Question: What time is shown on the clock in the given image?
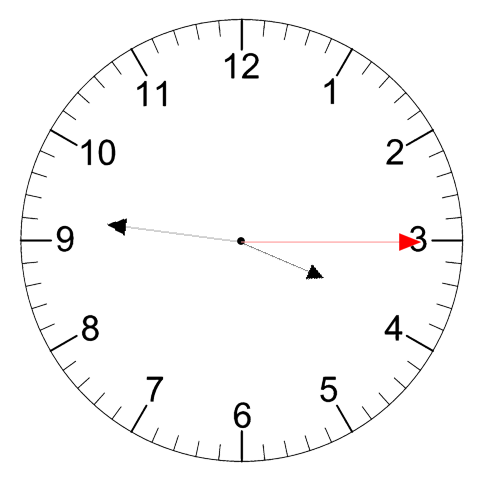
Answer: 03:46:15